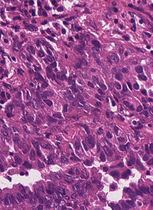
Tumor epithelial tissue: yes
Tumor-associated stroma tissue: yes
Normal tissue: no